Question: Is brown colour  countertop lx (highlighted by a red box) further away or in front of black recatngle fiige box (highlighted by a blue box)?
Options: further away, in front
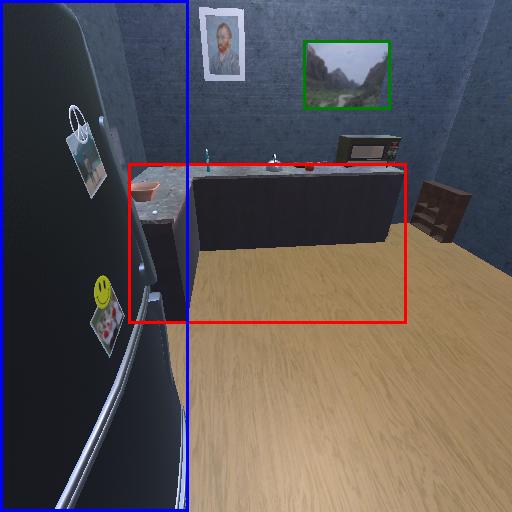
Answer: further away